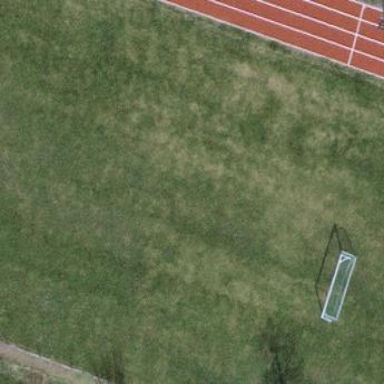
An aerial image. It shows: Soccer pitch designated for leisure and sports activities.